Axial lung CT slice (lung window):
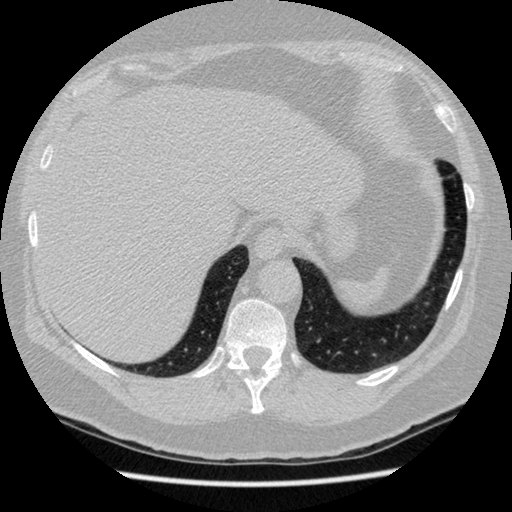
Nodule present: no